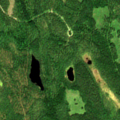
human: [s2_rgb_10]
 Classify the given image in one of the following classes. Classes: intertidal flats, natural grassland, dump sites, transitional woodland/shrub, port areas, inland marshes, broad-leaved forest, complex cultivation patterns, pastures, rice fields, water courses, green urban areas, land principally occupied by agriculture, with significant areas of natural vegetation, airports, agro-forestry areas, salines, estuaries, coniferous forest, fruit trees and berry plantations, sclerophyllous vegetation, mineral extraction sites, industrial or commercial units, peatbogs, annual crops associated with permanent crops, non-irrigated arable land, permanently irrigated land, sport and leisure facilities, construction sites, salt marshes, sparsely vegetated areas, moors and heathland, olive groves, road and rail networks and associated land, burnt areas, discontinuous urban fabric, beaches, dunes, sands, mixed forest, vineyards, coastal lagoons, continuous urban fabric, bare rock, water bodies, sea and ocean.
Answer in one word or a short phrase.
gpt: coniferous forest